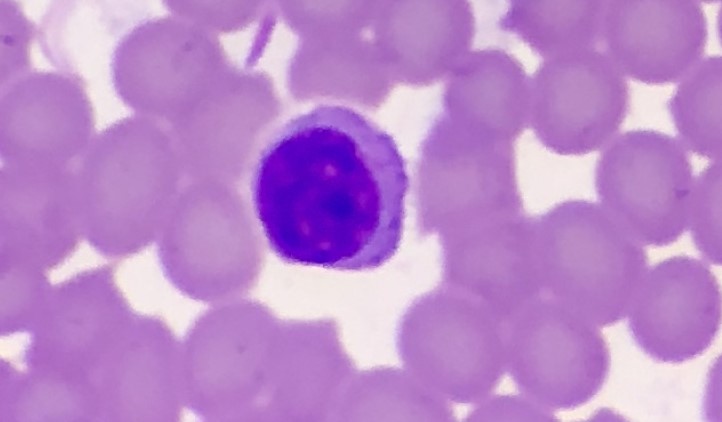
White blood cell type: Lymphocyte